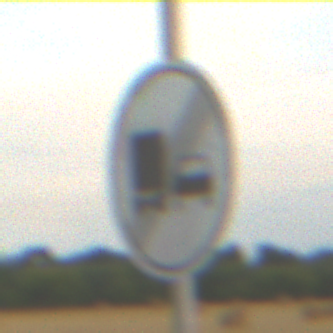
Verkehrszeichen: EndeUeberholverbotKraftfahrzeuge
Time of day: SunriseSunset
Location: Outdoor (RoadRail)
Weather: PartlyCloudy
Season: NotSpecified
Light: Natural